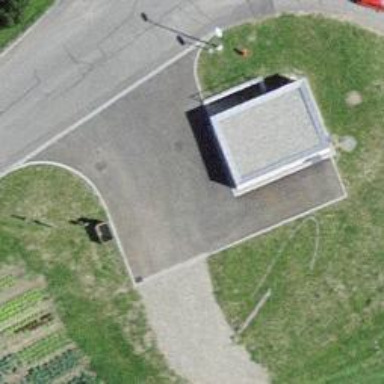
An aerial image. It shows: Water pumping station designed for water substance.